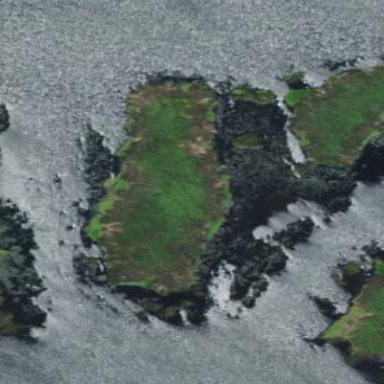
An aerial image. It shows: Marshy wetland area.